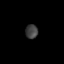
Tissue: skin
Cell type: Epithelial cells
Senescence score: 0.2327
Nuclear area (px): 172
Mean DAPI intensity: 63.221